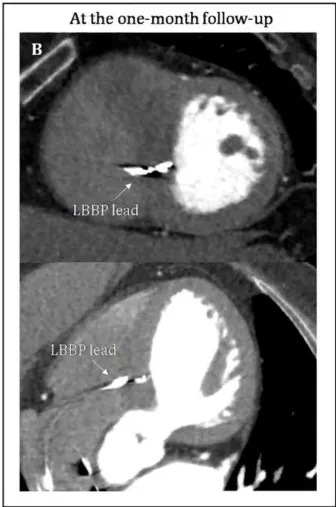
(B) CTA confirmed the hematoma has resolved at the 1-month follow-up. CTA, computed tomography angiography.
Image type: radiology (ct)